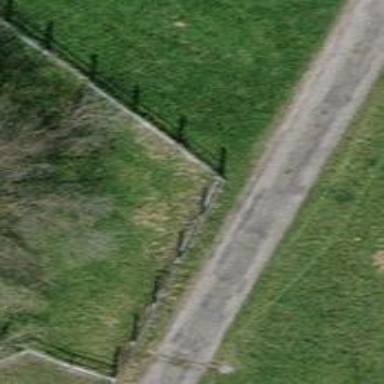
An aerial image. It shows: Fence.